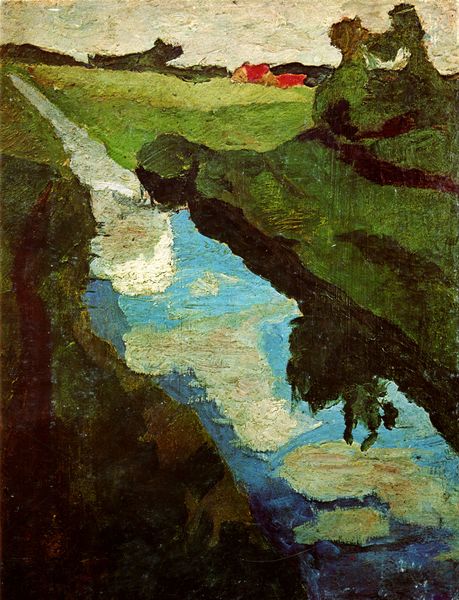
Titel: Moorgraben
Künstler: Paula Modersohn-Becker
Institution: Privatsammlung
Schlagwörter: baum, blau, blätter, dunkel, himmel, wasser, weiß, wolken, bäume, fluss, gelb, grob, grün, impressionismus, landschaft, see, teich, ufer, braun, bunt, hell, schwarz, blick, gebäude, gras, haus, rot, weg, wiese, expressionismus, stein, spiegel, öl, bach, felder, gracht, häuser, natur, norden, spiegelung, strauch, busch, kanal, wiesen, wald, genre, sommer, abstrakt, dorf, dächer, farbe, bauernhof, hof, van gogh, böschung, gerade, ölfarbe, abgrund, expressiv, worpswede, schimmern, hauser, expressionimus, modersohn, becker, dorddeutschland, plain aire, schmaler horizont